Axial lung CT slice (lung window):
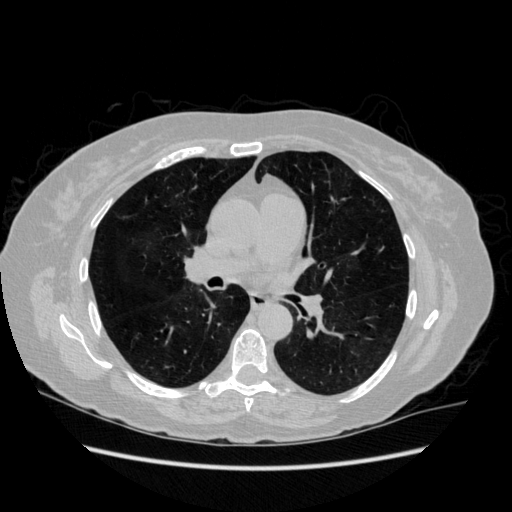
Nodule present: no